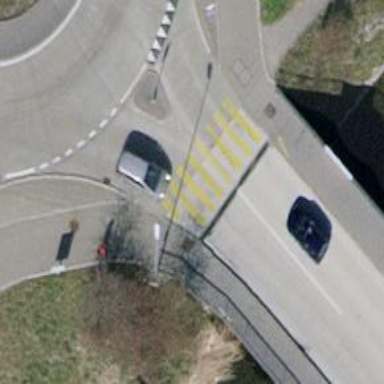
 running over bridge. It has separate sidewalks and separate cycleway."